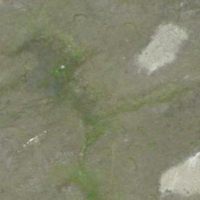
EUNIS habitat code: 31
Species observed at this site:
Agriades glandon